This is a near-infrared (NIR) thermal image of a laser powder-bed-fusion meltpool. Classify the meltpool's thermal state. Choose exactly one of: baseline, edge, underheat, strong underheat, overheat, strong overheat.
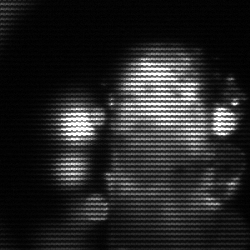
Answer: strong underheat